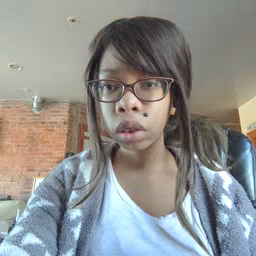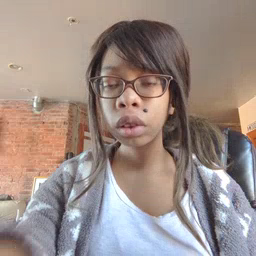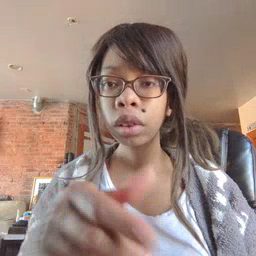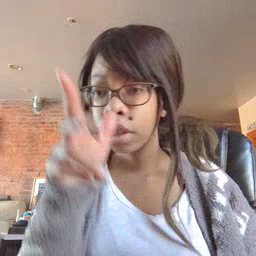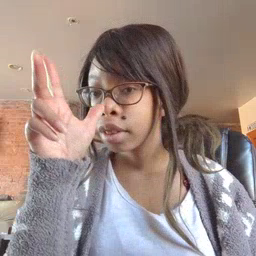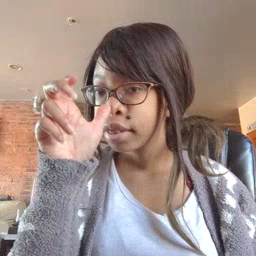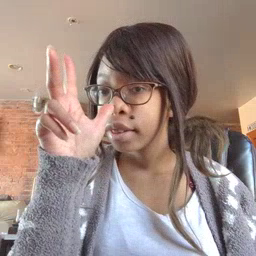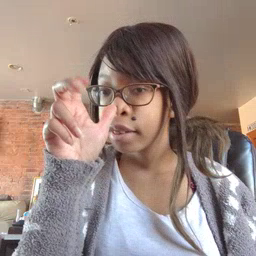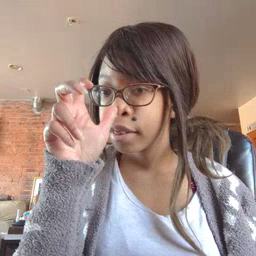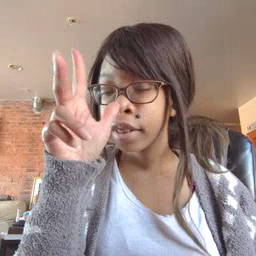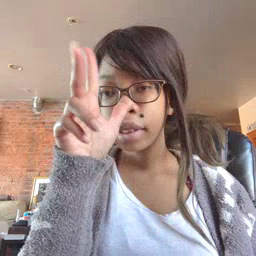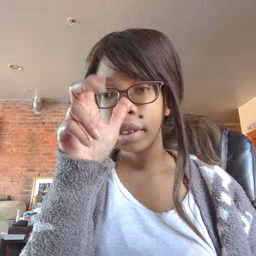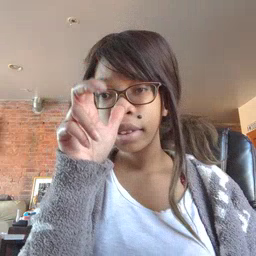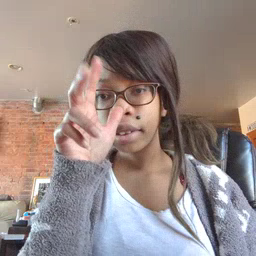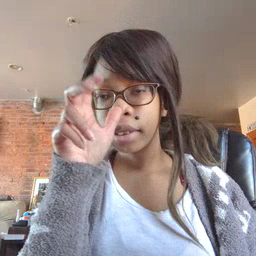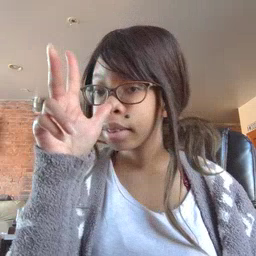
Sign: bug